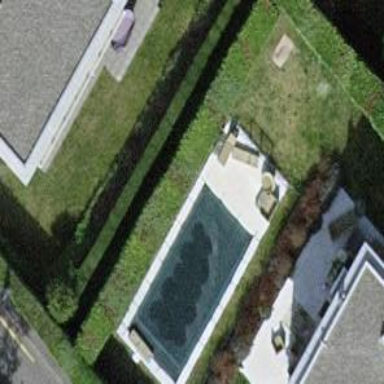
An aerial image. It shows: Swimming pool located in leisure land.